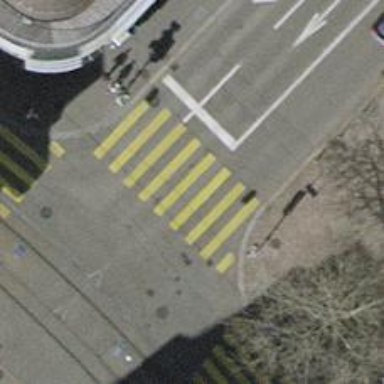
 there are traffic signals and zebra crossing."